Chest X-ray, PA view. Patient: 56 years old, sex M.
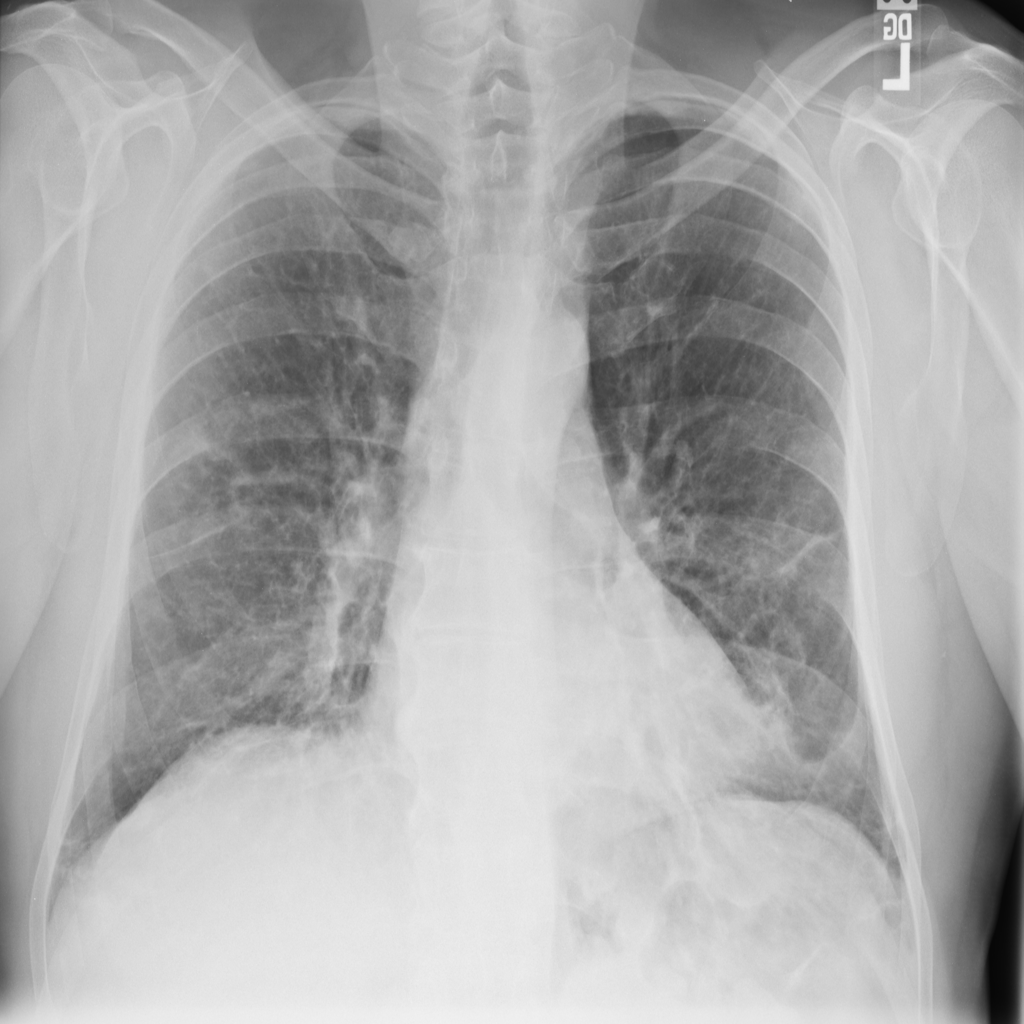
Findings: No Finding